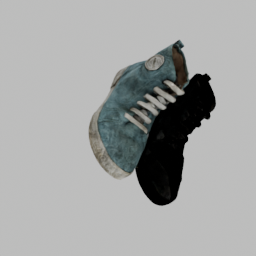
Label: people